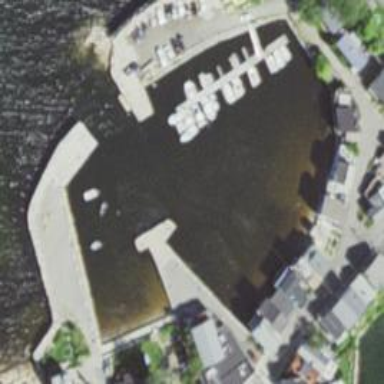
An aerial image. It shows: Marina on leisure land.